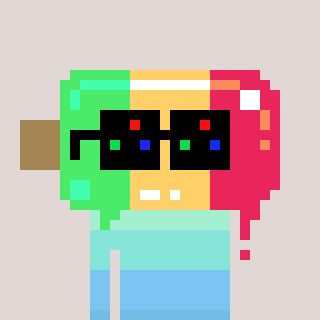
a pixel art character with square black sunglasses, a icepop-shaped head and a peachy-colored body on a warm background